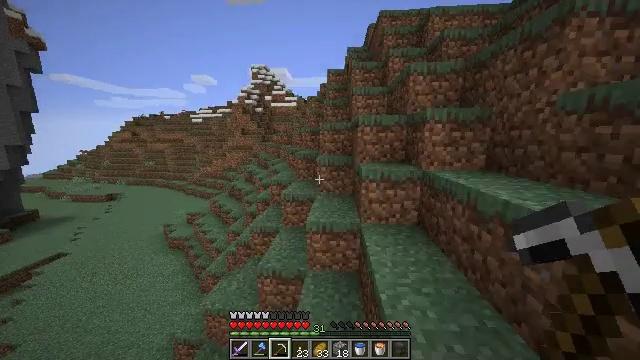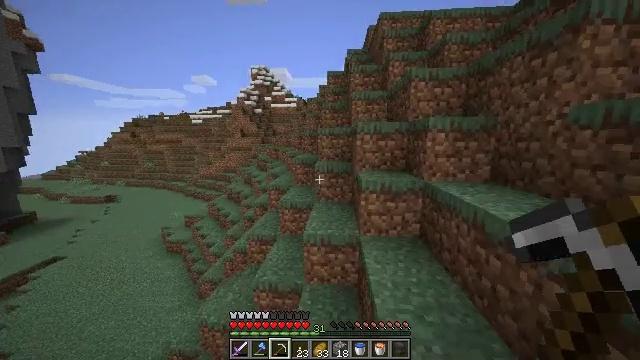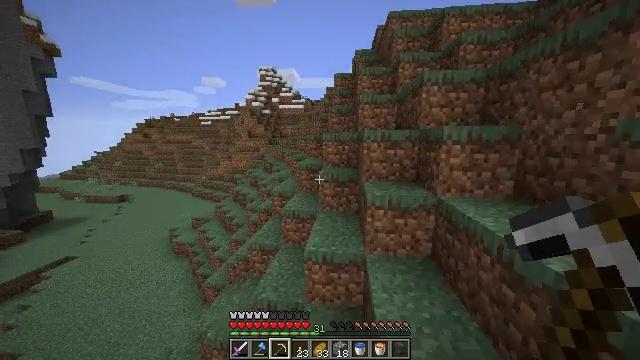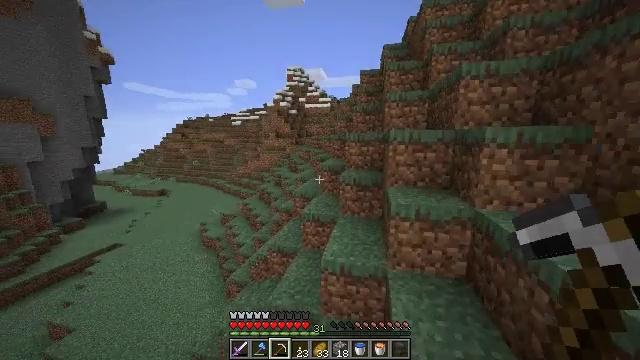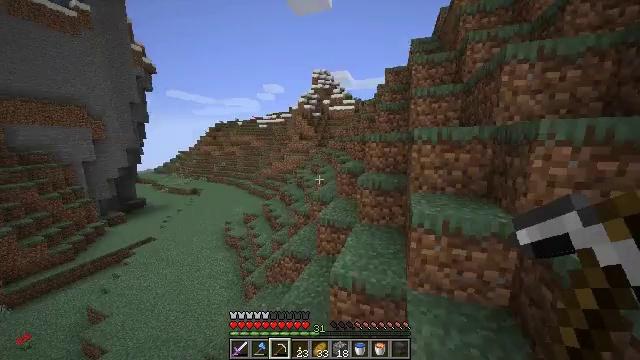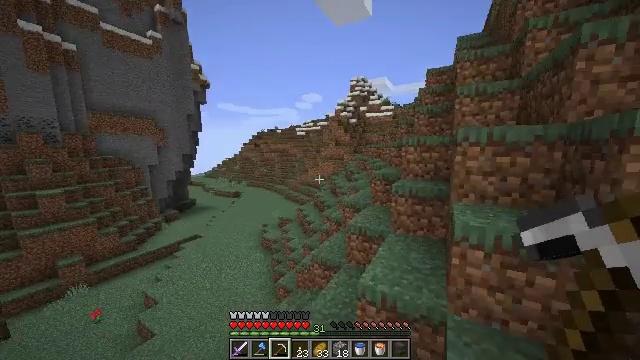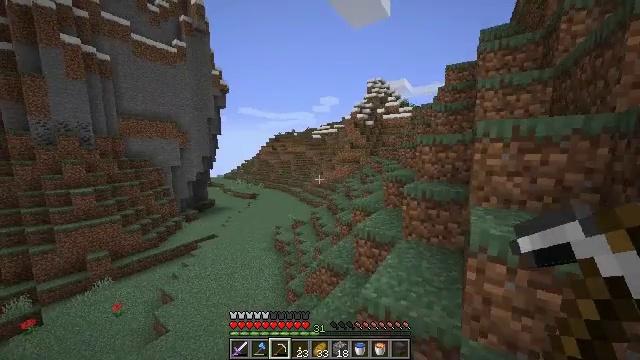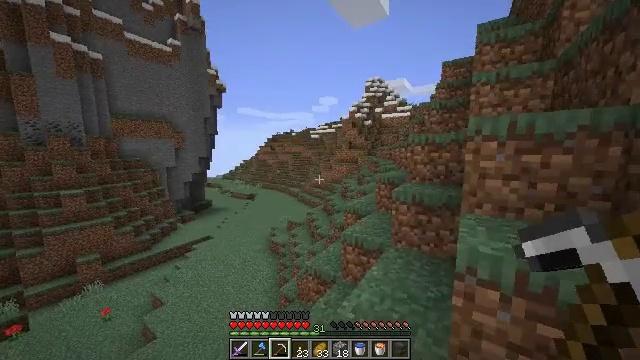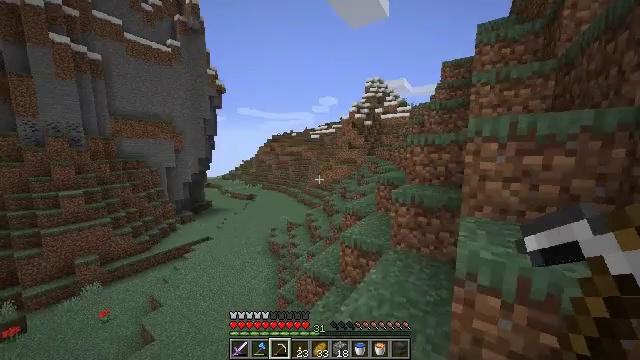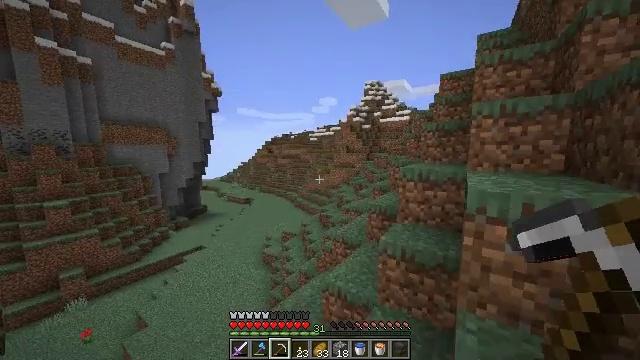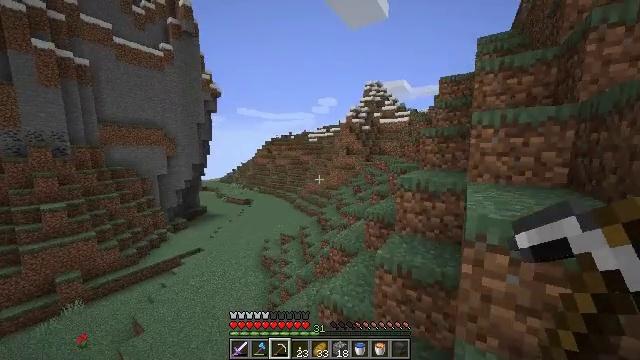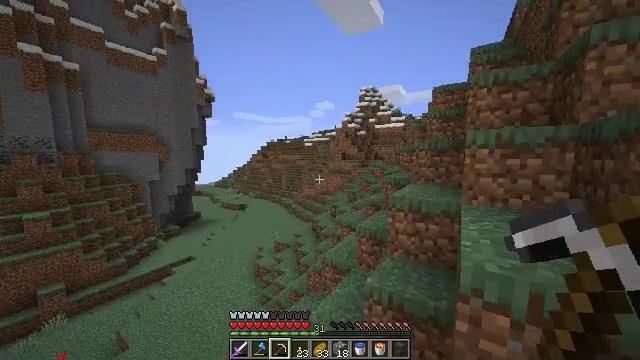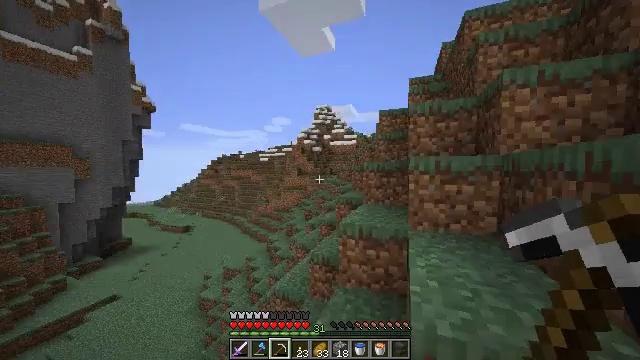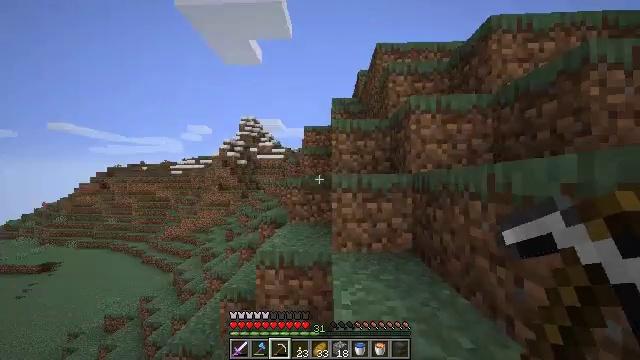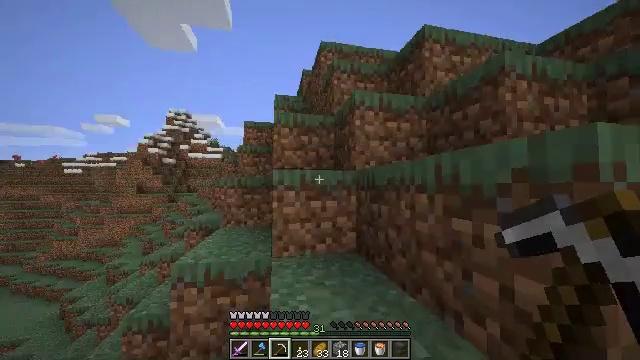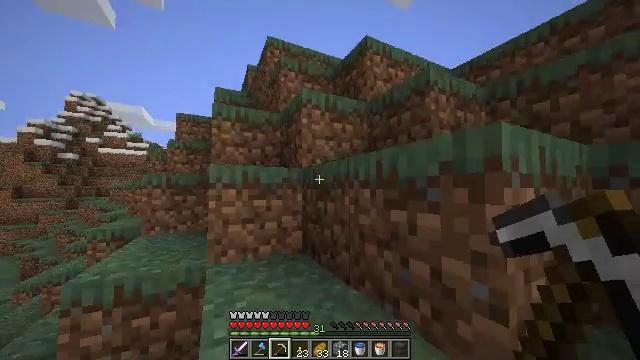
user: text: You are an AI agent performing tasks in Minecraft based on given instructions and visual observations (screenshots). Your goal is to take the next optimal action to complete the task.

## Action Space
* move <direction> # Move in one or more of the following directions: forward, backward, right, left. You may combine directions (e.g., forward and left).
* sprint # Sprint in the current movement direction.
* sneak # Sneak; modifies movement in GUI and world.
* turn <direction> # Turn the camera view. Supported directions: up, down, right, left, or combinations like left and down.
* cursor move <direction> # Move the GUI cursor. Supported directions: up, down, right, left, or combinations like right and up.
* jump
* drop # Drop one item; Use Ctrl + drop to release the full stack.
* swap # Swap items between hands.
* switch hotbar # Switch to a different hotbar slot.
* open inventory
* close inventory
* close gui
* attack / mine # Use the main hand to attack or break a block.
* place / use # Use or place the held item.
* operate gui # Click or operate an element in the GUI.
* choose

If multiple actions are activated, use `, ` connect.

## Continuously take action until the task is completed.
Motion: motion action
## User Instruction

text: Break the grass block.
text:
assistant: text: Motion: move forward and move right, sprint, jump
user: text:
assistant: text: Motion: move forward and move right, sprint, turn left, jump
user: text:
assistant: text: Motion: move forward and move right, sprint, turn left, jump
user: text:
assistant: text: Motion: move forward and move right, sprint, turn left, jump
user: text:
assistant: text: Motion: move forward and move right, sprint, turn left and up, jump
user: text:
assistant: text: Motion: move forward and move right, sprint, turn left, jump
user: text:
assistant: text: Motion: move forward and move right, sprint, jump
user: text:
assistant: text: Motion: move forward and move right, sprint, jump
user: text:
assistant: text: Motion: move forward and move right, sprint, jump
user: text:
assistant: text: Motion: move forward and move right, sprint, jump
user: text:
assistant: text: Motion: move forward and move right, sprint, jump
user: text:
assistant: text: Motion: move forward and move right, sprint, turn right and up, jump
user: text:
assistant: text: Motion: move forward and move right, sprint, turn right and up, jump
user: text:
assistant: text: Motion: move forward and move right, sprint, turn right, jump
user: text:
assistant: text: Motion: move forward and move right, sprint, turn right, jump
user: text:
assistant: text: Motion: move forward, sprint, turn right, jump
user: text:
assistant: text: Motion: move forward, sprint, turn right and up, jump
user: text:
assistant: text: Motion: move forward, sprint, turn right and up, jump
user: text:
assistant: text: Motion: move forward, sprint, jump
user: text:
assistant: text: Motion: move forward, sprint, jump
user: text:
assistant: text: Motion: move forward, sprint, jump
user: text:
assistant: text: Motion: move forward, sprint, jump
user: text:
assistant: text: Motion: move forward, sprint, jump
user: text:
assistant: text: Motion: move forward and move left, sprint, jump
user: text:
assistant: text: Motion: move forward and move left, sprint, turn right, jump
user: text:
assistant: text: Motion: move forward and move left, sprint, turn right and down, jump
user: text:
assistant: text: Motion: move forward and move left, sprint, turn right and down, jump
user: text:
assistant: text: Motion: move forward, sprint, jump
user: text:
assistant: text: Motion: move forward, sprint, jump
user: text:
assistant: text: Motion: move forward, sprint, jump